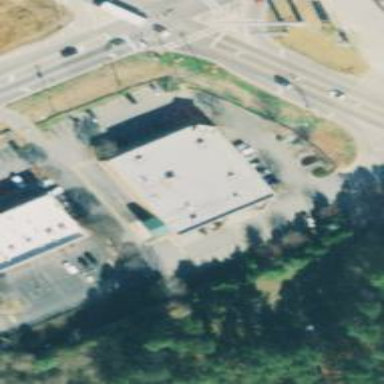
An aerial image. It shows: Retail building.